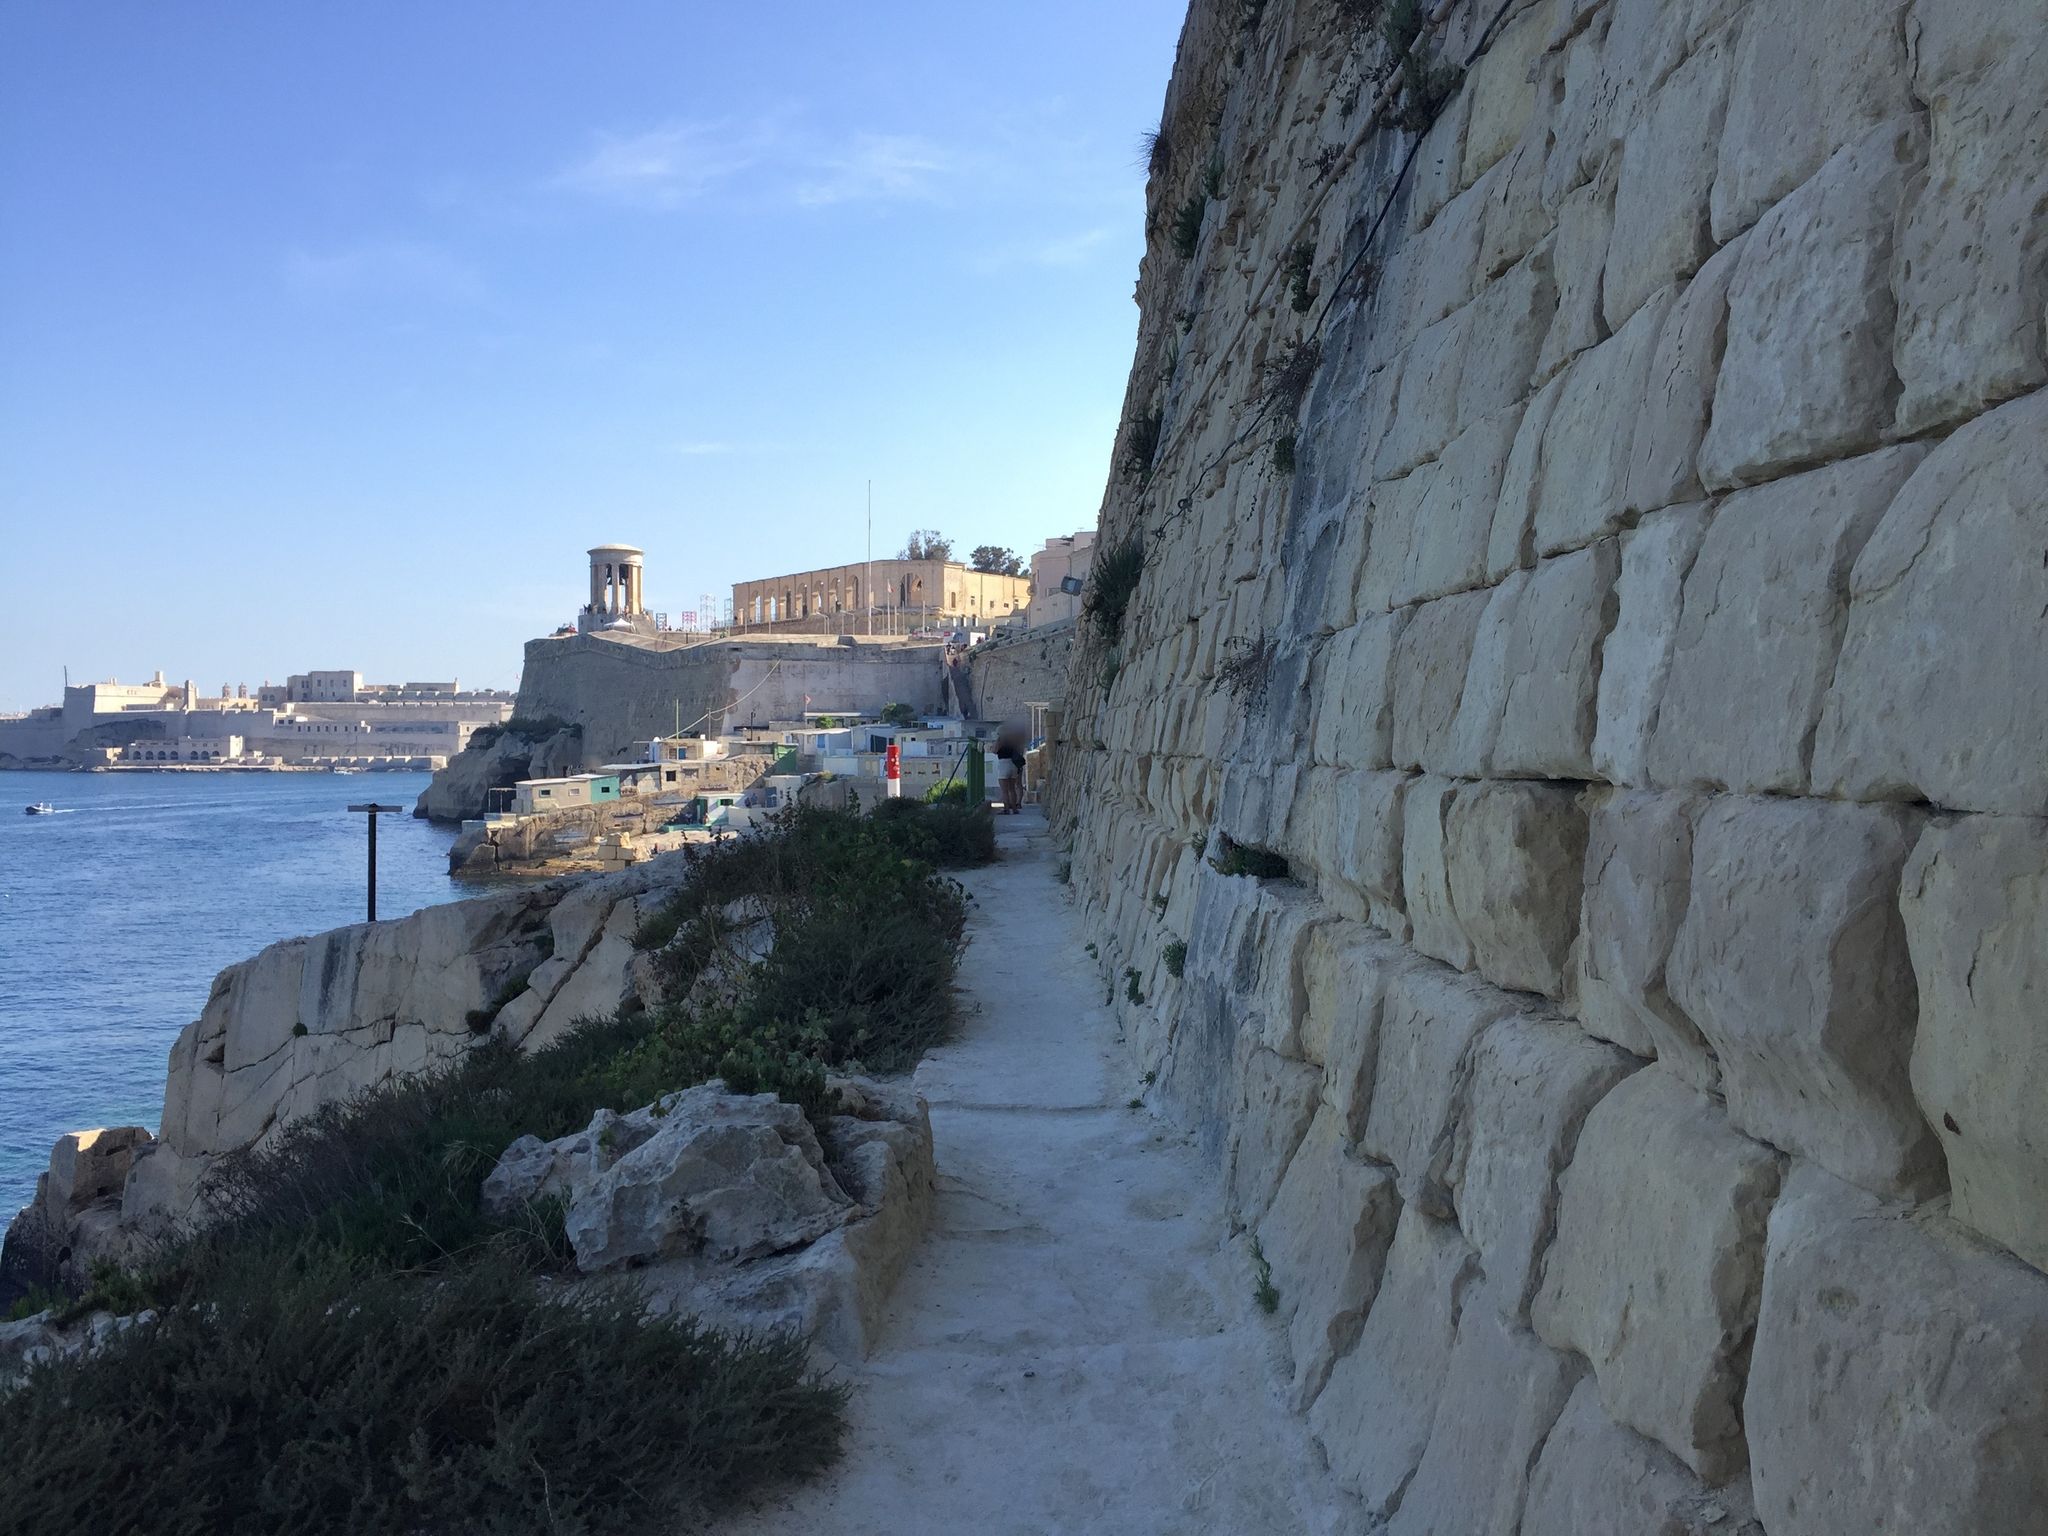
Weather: snowy
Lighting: day
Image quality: good
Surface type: walking surface
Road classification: unclassified, service
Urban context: urban centre
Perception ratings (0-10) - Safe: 6.95, Lively: 4.15, Beautiful: 9.09, Boring: 7.72, Depressing: 7.88, Wealthy: 1.54